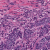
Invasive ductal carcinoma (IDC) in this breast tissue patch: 1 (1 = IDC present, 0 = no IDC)